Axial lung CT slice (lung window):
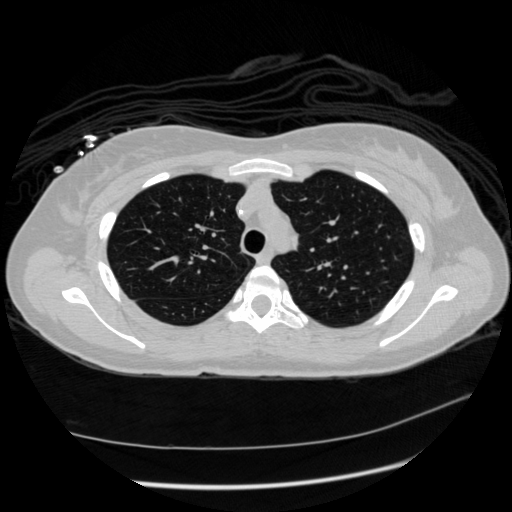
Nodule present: no